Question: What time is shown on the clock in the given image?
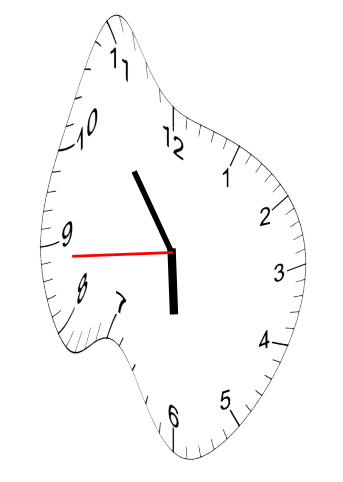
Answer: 05:53:44